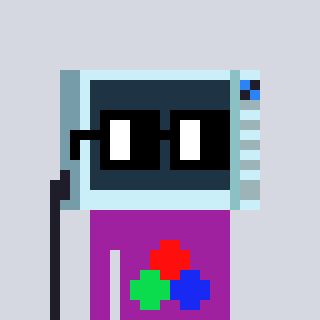
a pixel art character with square black glasses, a microwave-shaped head and a magenta-colored body on a cool background